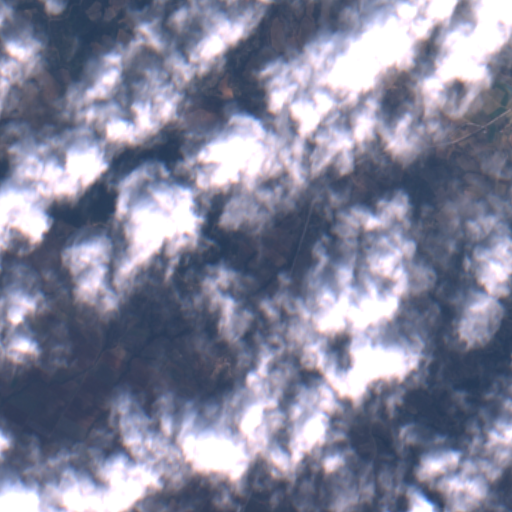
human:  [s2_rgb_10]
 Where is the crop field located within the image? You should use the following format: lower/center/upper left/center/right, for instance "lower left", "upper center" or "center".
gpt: The crop field is located in the upper right of the image.
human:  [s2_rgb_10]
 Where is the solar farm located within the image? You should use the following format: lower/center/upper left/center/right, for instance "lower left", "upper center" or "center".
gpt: The solar farm is located in the lower left of the image.
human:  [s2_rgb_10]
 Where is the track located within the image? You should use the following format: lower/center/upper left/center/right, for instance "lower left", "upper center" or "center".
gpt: There is no track in the image.